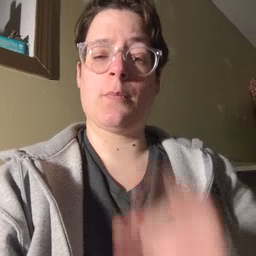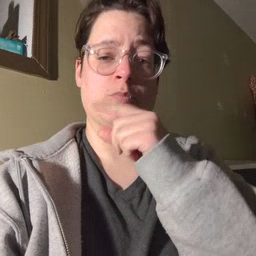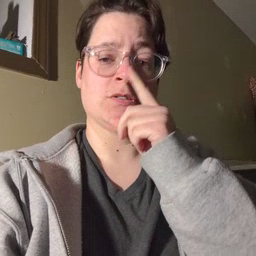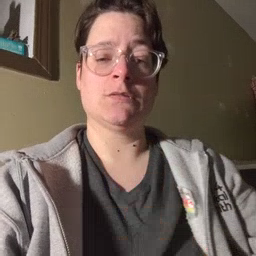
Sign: mouse